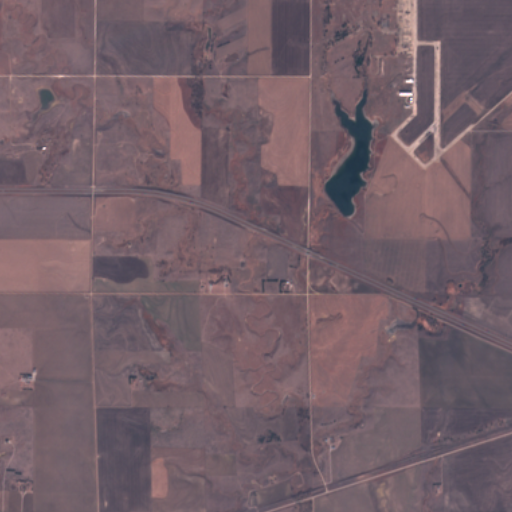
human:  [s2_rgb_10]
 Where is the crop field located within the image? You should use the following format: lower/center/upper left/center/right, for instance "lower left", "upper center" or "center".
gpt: The crop field is located in the lower center of the image.
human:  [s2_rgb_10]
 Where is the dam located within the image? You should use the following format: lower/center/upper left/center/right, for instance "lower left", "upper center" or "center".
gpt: The dam is located in the center right of the image.
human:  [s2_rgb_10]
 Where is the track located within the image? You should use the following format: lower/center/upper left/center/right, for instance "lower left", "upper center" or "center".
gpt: There is no track in the image.